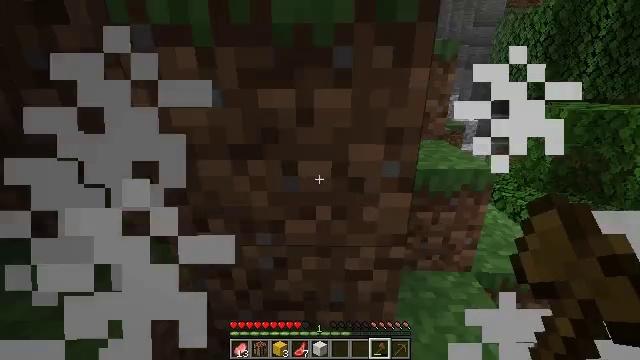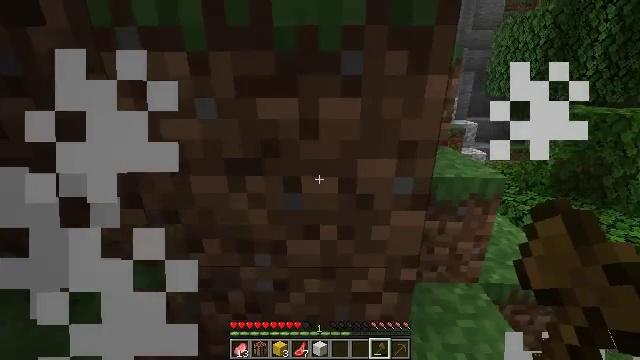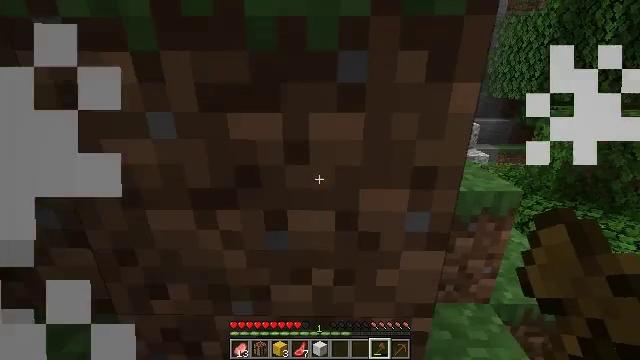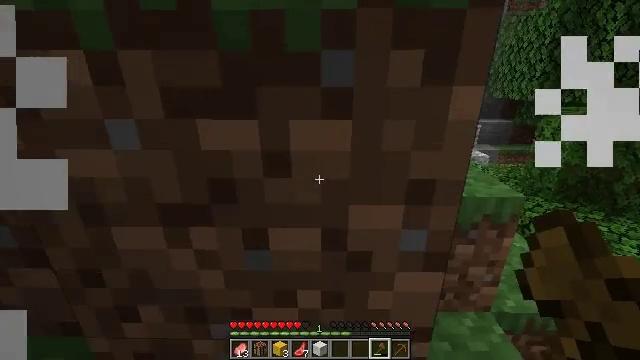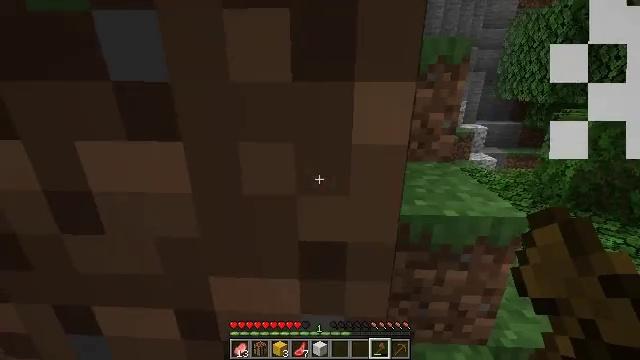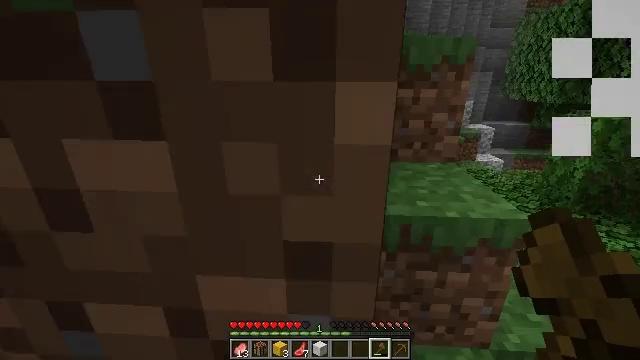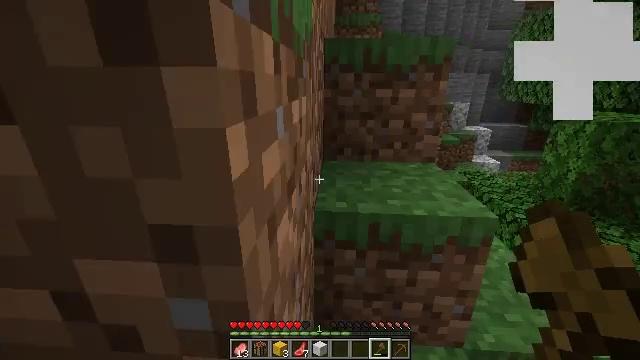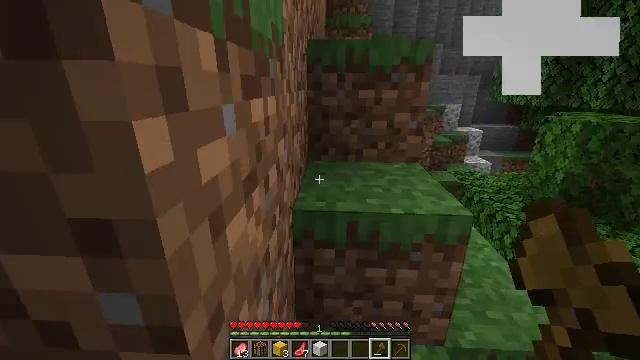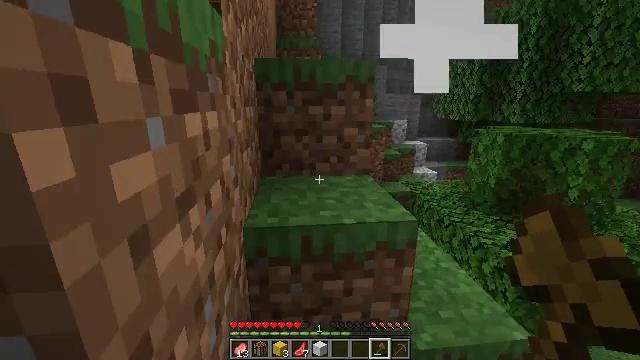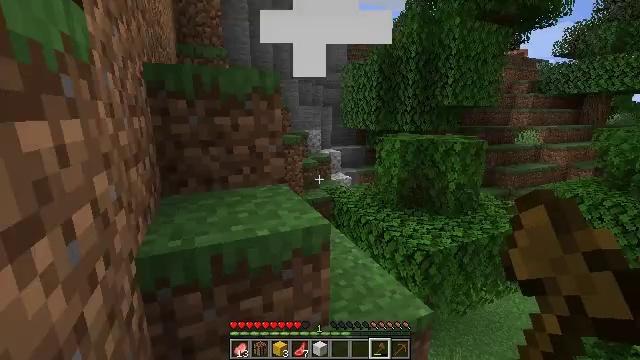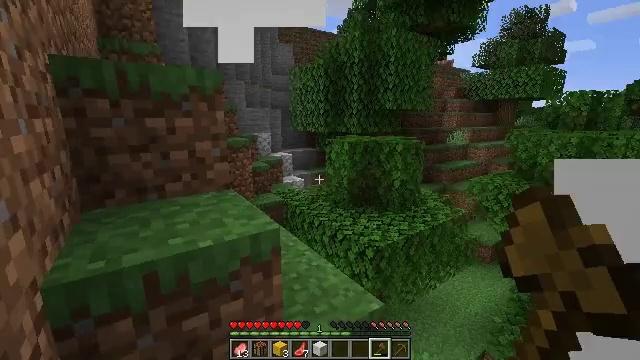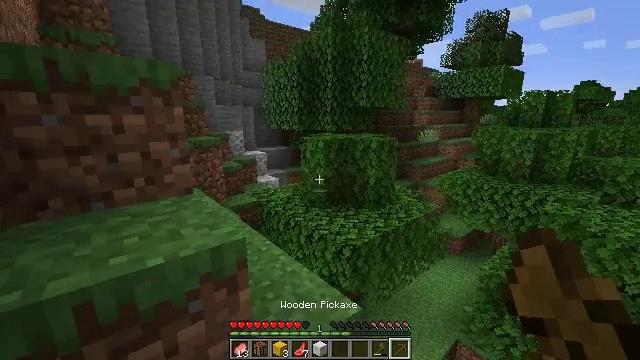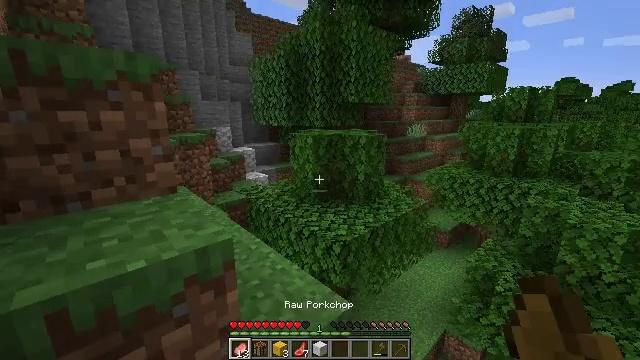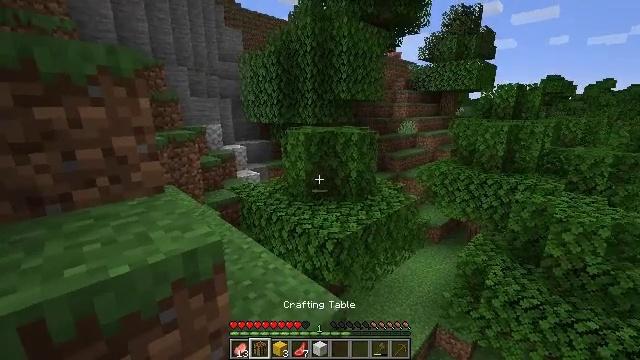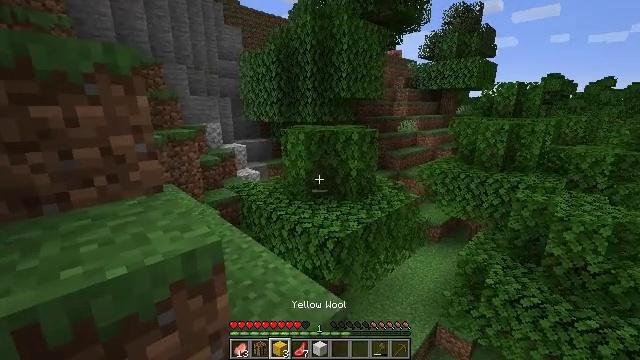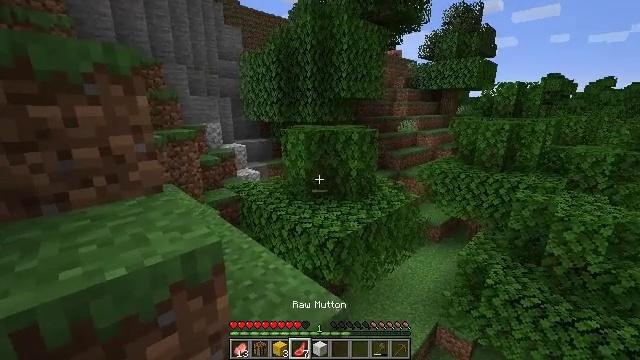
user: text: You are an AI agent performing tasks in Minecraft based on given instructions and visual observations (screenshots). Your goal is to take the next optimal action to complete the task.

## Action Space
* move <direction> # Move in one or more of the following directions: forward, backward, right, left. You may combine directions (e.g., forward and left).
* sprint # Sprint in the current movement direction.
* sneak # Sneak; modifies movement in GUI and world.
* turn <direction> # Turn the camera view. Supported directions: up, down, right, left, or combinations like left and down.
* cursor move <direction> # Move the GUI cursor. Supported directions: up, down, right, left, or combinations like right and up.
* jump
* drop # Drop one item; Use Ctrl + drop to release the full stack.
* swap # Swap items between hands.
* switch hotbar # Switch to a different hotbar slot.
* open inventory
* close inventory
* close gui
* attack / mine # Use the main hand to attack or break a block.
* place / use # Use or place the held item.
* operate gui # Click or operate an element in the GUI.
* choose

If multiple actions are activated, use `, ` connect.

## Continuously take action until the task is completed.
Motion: motion action
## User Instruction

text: Drop a white wool block.
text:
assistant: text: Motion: move forward
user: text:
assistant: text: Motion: move forward and move right
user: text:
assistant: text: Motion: move forward and move right
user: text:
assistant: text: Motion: move forward and move right, turn left
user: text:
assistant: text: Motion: move forward and move right, turn left
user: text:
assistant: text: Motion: move forward and move right
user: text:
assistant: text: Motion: move forward
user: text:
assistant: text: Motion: move forward, turn right and up
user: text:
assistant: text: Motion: move forward, turn right and up
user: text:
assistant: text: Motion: move forward, turn right
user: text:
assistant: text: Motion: turn right
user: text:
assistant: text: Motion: turn right
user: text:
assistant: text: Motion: turn right
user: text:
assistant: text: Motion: no_op
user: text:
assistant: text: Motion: no_op
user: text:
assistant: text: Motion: turn right and down
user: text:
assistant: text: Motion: turn right
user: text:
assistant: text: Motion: turn right and down
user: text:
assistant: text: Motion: turn right and down
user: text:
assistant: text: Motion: turn right
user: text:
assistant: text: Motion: turn right and up
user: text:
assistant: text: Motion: turn right and up
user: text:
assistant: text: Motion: no_op
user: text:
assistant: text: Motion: turn right
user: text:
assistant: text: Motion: no_op
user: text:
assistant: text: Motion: drop
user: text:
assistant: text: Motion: drop
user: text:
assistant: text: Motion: drop
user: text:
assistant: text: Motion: turn left
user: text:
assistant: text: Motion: move forward, turn left